Question: let say I have this piece of code:
print.cpp
'''
int print ()
{
return 10;
}
'''
print.h
'''
#ifndef PRINT_H
#define PRINT_H
int print(); // function prototype for add.h
#endif
'''
I compiled into a library call libTest.a
now let say i have this android.mk file
'''
include $(CLEAR_VARS)
LOCAL_MODULE := libtest
LOCAL_SRC_FILES := ../issmlib/libTest.a
LOCAL_EXPORT_C_INCLUDES := $(LOCAL_PATH)/../include
include $(PREBUILT_STATIC_LIBRARY)
'''
of course there is others thing like shared, but assumed they all work fine!!!
I put libTest.a in a folder called issmlib and it is in my project same level as jni folder
I then put print.h into a folder called include.
now this is my main:
'''
#include "com_lan_factorial_FacLib.h"
#include "fac.h"
//extern long fac(long n);
JNIEXPORT jlong JNICALL Java_com_lan_factorial_FacLib_fac(JNIEnv *env, jclass clazz, jlong n)
{
fac *f = new fac();
jlong result = (jlong) (f->factorial(n));
delete(f);
return result + print();
}
'''
so what it does it compute the result and add 10 to it.
I do not know how to use that pre-built library, do i have to state #include "print.h"
I did put it in but it complains that no implementation of the method.
When I take it out, it complains that no print() have been declared.
This is much of a C++ question, but hopefully you can help.

I believe my pathing for Android.mk is fine, but if you spot something wierd, please let me know.
Thanks alot.
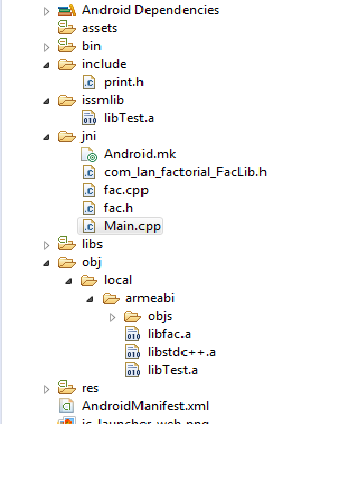
Answer: Make sure that you have 'V=1' parameter on the 'ndk-build' command line. This way, you will see the actual compilation commands as the are prepared by ndk-build. This often gives a clue as to what is wrong with the path definitions in 'Android.mk'.
If you need help interpreting this log, leave a comment here and edit the question to include the full build log and the full 'Android.mk', including the part that invokes